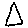
Label: triangle